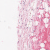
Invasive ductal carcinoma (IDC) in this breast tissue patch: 0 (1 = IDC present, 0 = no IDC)